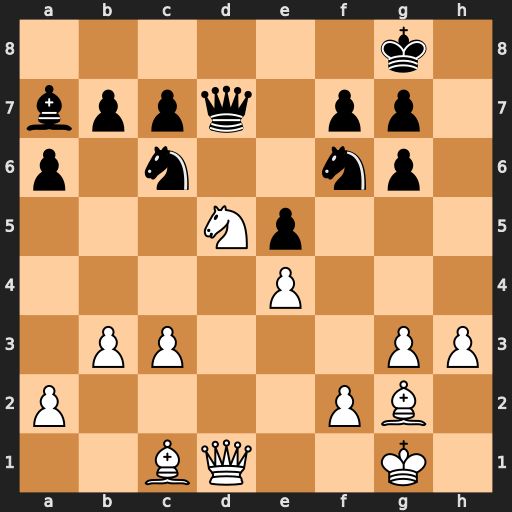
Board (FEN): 6k1/bppq1pp1/p1n2np1/3Np3/4P3/1PP3PP/P4PB1/2BQ2K1
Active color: w
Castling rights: -
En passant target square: -
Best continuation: Nxf6+ gxf6 Qxd7